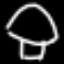
Label: mushroom